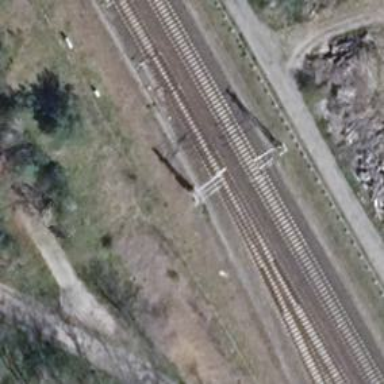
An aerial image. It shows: Railway switch with the turnout on the right side.